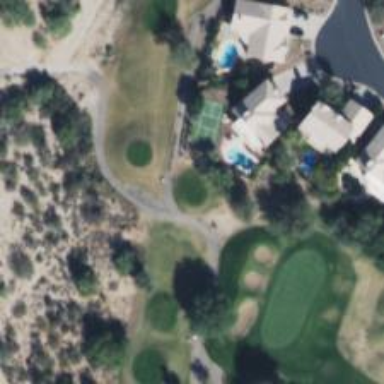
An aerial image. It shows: Golf tee.